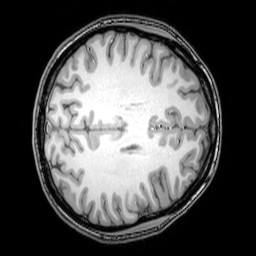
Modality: T1w
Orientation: axial
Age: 22
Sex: female
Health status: healthy
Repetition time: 0.081 s
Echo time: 0.037 s